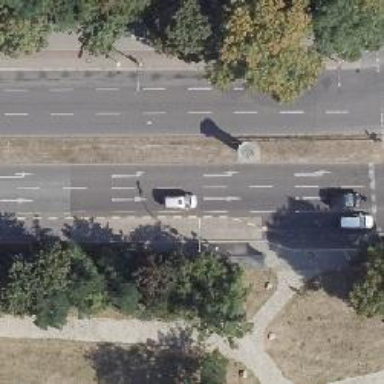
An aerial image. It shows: Secondary road with asphalt surface and dual carriageway. There are no sidewalks.